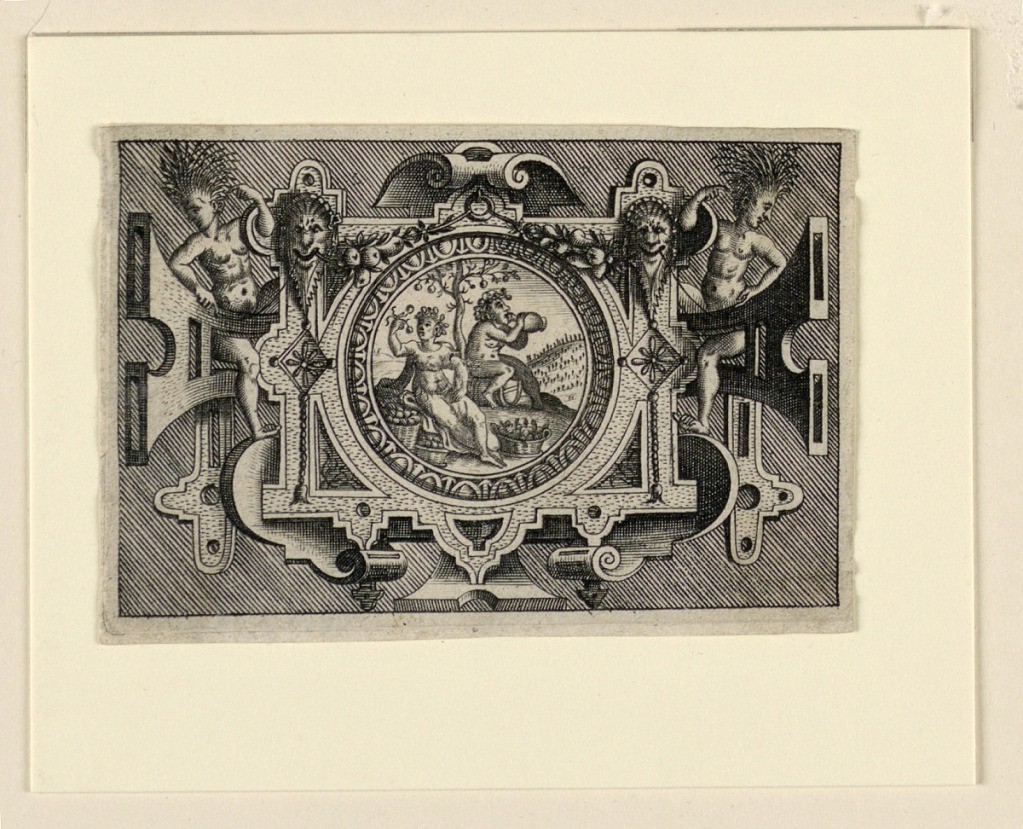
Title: Scrollwork Escutcheon with Representation of Spring
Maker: Pieter van der Heyden, Flemish, 1530 - 1572
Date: ca. 1565
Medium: Engraving on paper
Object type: Print
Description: Spring. Apollo playing the lyre. A woman busy with a flower basket.